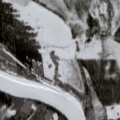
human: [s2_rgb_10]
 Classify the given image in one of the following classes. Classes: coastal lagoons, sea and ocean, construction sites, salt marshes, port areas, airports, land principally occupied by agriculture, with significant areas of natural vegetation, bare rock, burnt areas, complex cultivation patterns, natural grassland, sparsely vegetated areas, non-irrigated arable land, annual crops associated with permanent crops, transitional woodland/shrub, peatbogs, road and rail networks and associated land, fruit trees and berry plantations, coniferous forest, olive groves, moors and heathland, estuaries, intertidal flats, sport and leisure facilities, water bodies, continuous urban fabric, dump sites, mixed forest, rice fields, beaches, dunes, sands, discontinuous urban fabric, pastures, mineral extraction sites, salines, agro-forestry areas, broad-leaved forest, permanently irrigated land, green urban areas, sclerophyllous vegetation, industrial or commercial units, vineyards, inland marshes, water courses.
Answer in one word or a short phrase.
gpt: coniferous forest, mixed forest, transitional woodland/shrub, peatbogs, water courses